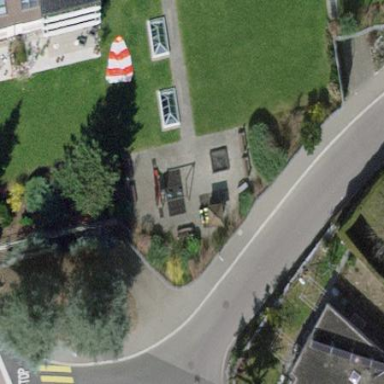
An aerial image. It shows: Playground area for leisure activities on the land.